Question: I know I am supposed to add the compiler flag '-fno-objc-arc' to the compile sources in XCode 4 to accomplish this. But it isn't working. Even with the added flag I am still getting errors in my 'KeychainItemWrapper.m' file claiming I need to use '__bridge' for C pointers.

My project is ARC safe, but the Apple provided reference for interacting with the Keychain is not. I would like to just disable ARC for that single file. What else am I missing here?
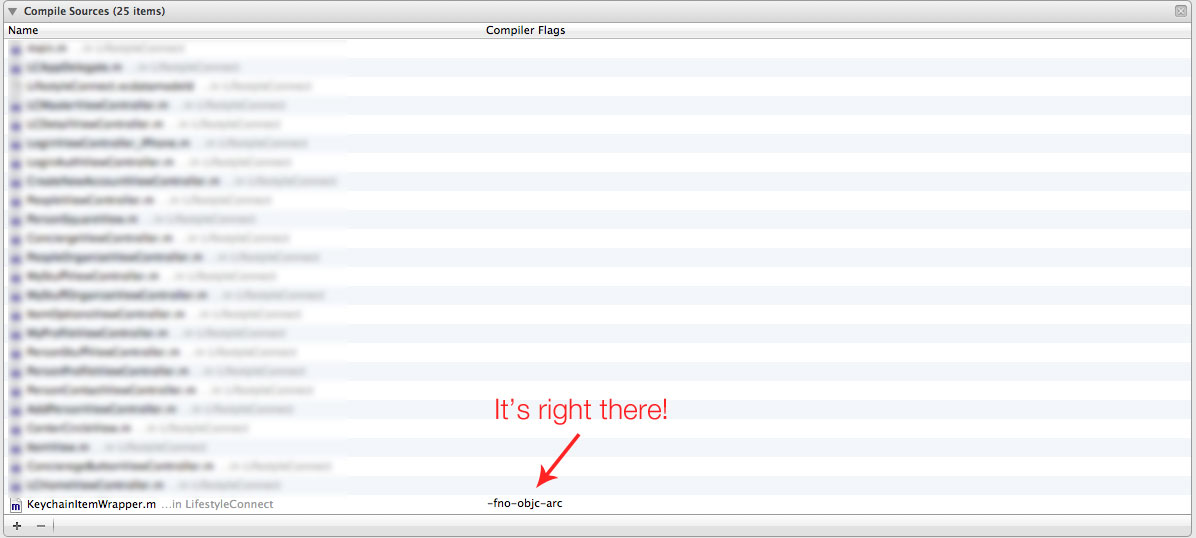
Answer: I've had this happen more than once for me in 4.2 in different projects, but then I've not been able to reproduce it reliably enough for a bug report. But I can say in my cases, a clean build cleared it up.